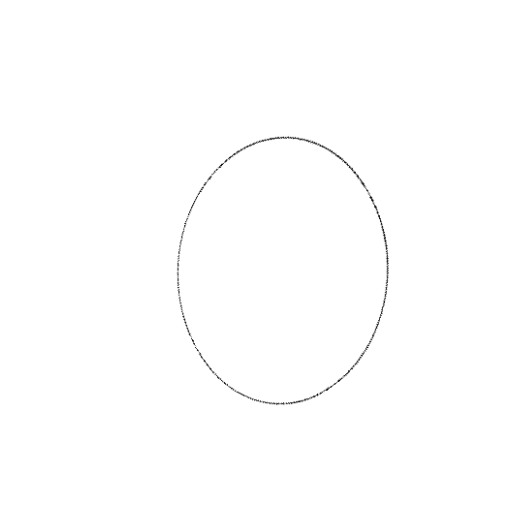
Crossing number: 0